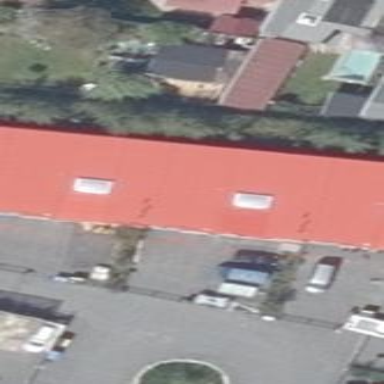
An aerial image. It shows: Industrial building with red metal skillion roof. The orientation of the roof is across the building.